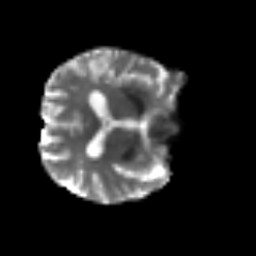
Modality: T2w
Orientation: axial
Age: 63
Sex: male
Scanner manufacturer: siemens
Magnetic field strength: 3 T
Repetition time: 3.2 s
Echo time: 0.081 s